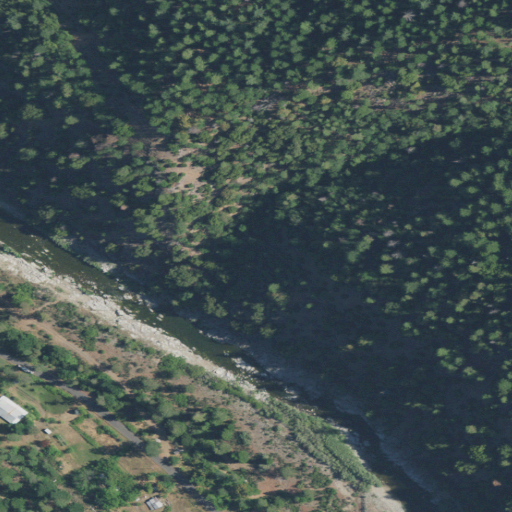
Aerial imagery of valley in California named Middle Lick Gulch containing shrub, evergreen forest, open water, open development, and low intensity development